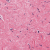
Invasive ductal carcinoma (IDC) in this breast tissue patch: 0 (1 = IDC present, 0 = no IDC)